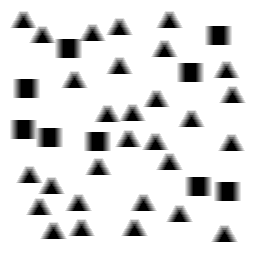
Squares: 9
Triangles: 29
Stars: 0
Total shapes: 38